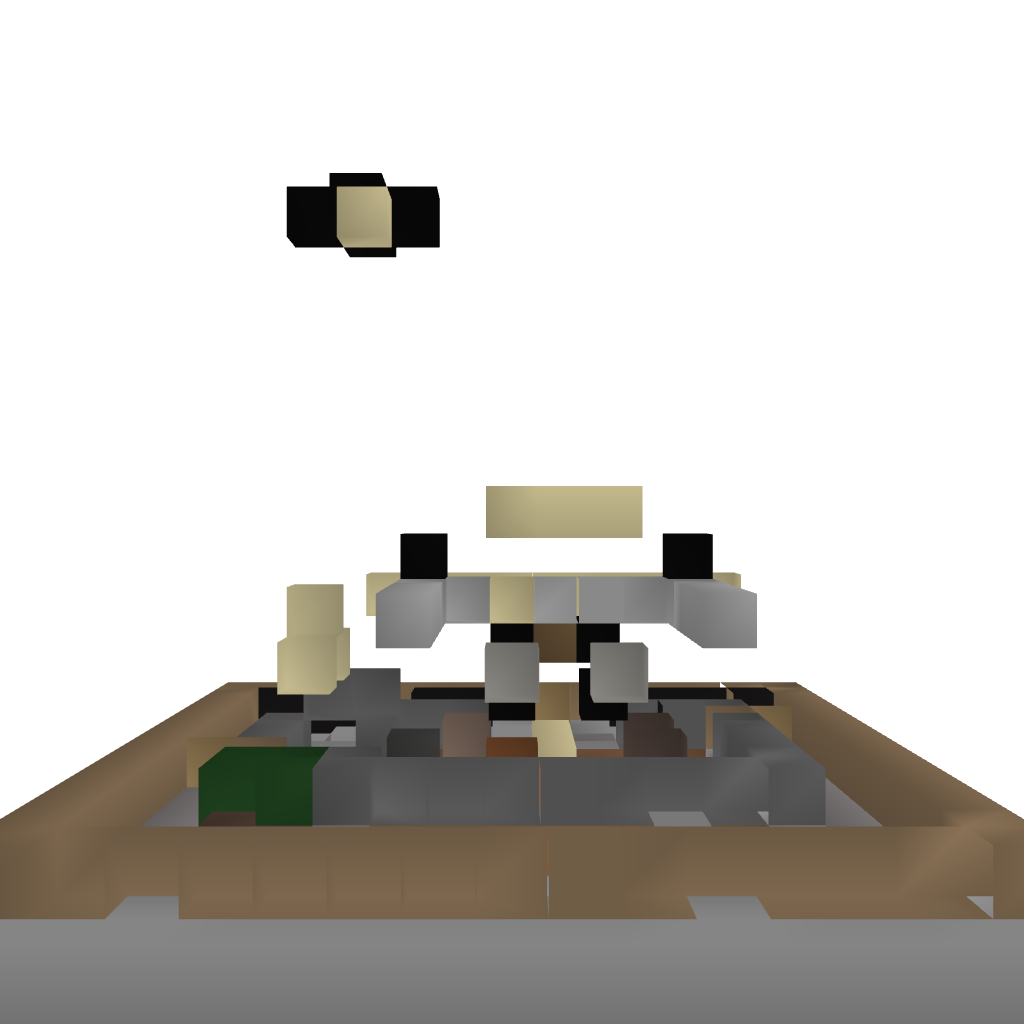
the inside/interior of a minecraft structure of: Norton House 1